Question: I have two tables and two buttons. I want table-1 to be in the first column and as wide as 3 units, then I want the two buttons to the right of the table much more narrower (1 units in width), I want button one on the top and button2 on the bottom. Now to the right of these buttons I want the other table (table-2) again as wide as 3 units. To achieve this I have used the following constraints:
'''
//table1
c = new GridBagConstraints(0, 0, 3, 2, 1, 1,
GridBagConstraints.CENTER, GridBagConstraints.HORIZONTAL,
new Insets(0, 0, 0, 0), 0, 0);
c.fill = GridBagConstraints.BOTH;
outerPanel.add(all_app_scrollpane, c);
//button1
c = new GridBagConstraints(3, 0, 1, 1, 1, 1,
GridBagConstraints.CENTER, GridBagConstraints.HORIZONTAL,
new Insets(0, 0, 0, 0), 0, 0);
outerPanel.add(addButton, c);
//button2
c = new GridBagConstraints(3, 1, 1, 1, 1, 1,
GridBagConstraints.CENTER, GridBagConstraints.HORIZONTAL,
new Insets(0, 0, 0, 0), 0, 0);
outerPanel.add(removeButton, c);
//table2
c = new GridBagConstraints(4, 0, 3, 2, 1, 1,
GridBagConstraints.CENTER, GridBagConstraints.HORIZONTAL,
new Insets(0, 0, 0, 0), 0, 0);
c.fill = GridBagConstraints.BOTH;
outerPanel.add(curr_app_scrollpane, c);
'''
Let's look at the GridBagCOnstraints of table1. As far as I know, the first parameter states that it will start from the 0. column and will be 3 columns wide (third parameter).
And then button1 will start from the third column and will be one column wide. But I think I know something wrong as the result is very different then I expect.

I want these buttons much more narrower and tables much wider. How can I do that? I want to accomplish this using GridBag, as this small panel is just a small part of a very complex gui, and the whole gui is designed using gridbag. So I don't want to change the coding style.
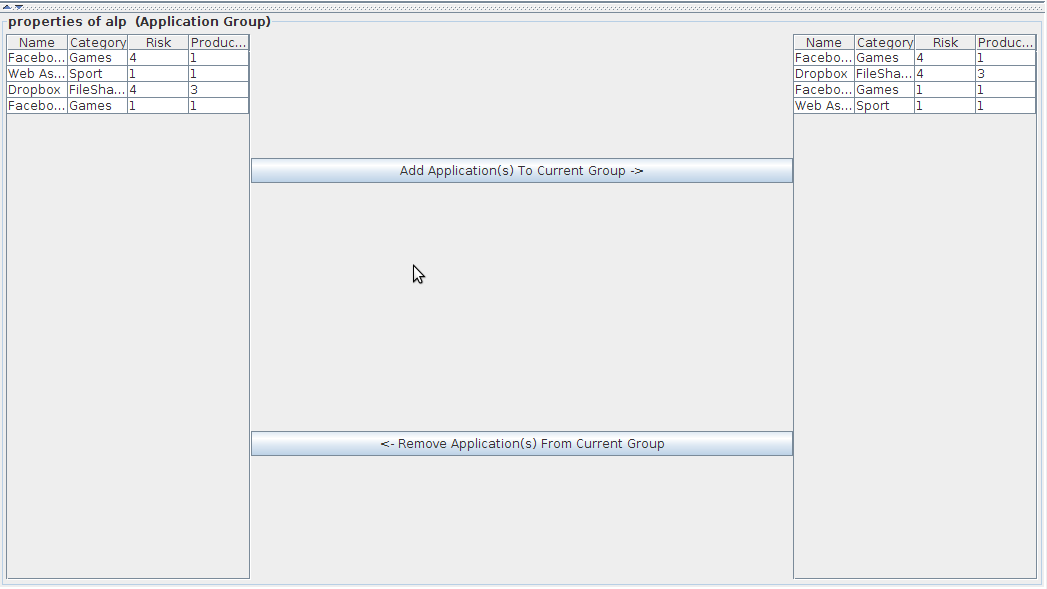
Answer: You have to set the grow settings (weightx) of the layout so that only the left and right column are growing.
Like this:
'''
contentPane.setLayout(new GridBagLayout());
((GridBagLayout)contentPane.getLayout()).columnWidths = new int[] {0, 0, 0, 0};
((GridBagLayout)contentPane.getLayout()).rowHeights = new int[] {0, 0, 10, 0, 0, 0};
((GridBagLayout)contentPane.getLayout()).columnWeights = new double[] {1.0, 0.0, 1.0, 1.0E-4};
((GridBagLayout)contentPane.getLayout()).rowWeights = new double[] {1.0, 0.0, 0.0, 0.0, 1.0, 1.0E-4};
//---- leftBtn ----
leftBtn.setText("left Button");
contentPane.add(leftBtn, new GridBagConstraints(0, 0, 1, 5, 0.0, 0.0,
GridBagConstraints.CENTER, GridBagConstraints.BOTH,
new Insets(0, 0, 0, 0), 0, 0));
//---- rightBtn ----
rightBtn.setText("right Button");
contentPane.add(rightBtn, new GridBagConstraints(2, 0, 1, 5, 0.0, 0.0,
GridBagConstraints.CENTER, GridBagConstraints.BOTH,
new Insets(0, 0, 0, 0), 0, 0));
//---- addBtn ----
addBtn.setText("add Button");
contentPane.add(addBtn, new GridBagConstraints(1, 1, 1, 1, 0.0, 0.0,
GridBagConstraints.CENTER, GridBagConstraints.BOTH,
new Insets(0, 0, 0, 0), 0, 0));
//---- remBtn ----
remBtn.setText("rem Button");
contentPane.add(remBtn, new GridBagConstraints(1, 3, 1, 1, 0.0, 0.0,
GridBagConstraints.CENTER, GridBagConstraints.BOTH,
new Insets(0, 0, 0, 0), 0, 0));
'''
So it gives that:

Greetings Florian
Edit: Here a Screenshot from the IDE, with additional space between the buttons: